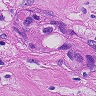
Metastatic tissue present: yes